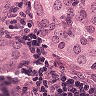
Metastatic tissue present: yes